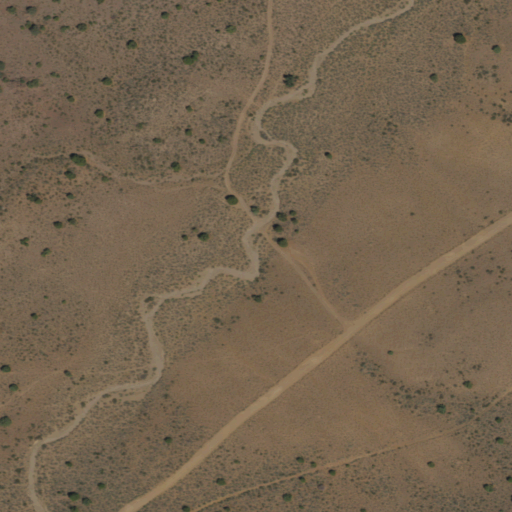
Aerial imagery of valley in Nevada named Long Valley containing only shrub